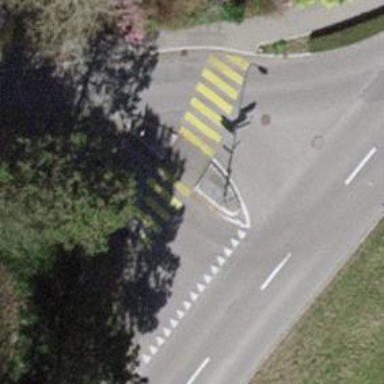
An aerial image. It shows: Uncontrolled zebra crossing with pedestrian island.